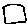
Label: square